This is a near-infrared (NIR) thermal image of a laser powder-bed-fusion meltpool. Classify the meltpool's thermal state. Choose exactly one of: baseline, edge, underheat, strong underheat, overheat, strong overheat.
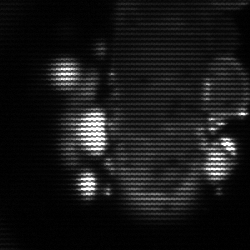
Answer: strong underheat